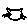
Label: cat